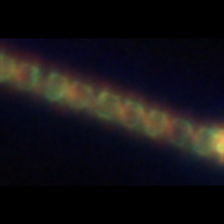
Taxon: Chaetoceros
Group: Diatoms